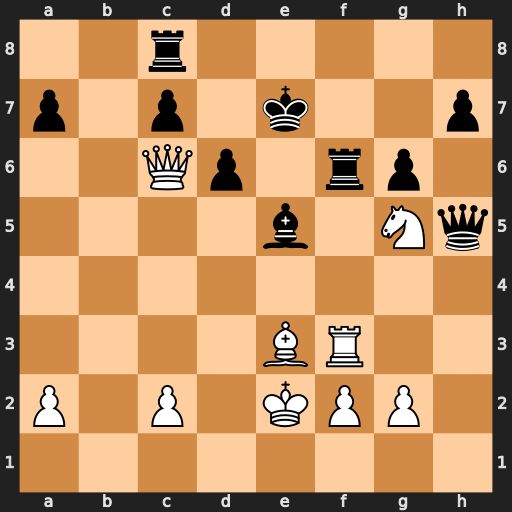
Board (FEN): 2r5/p1p1k2p/2Qp1rp1/4b1Nq/8/4BR2/P1P1KPP1/8
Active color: w
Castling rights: -
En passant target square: -
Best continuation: Qc4 h6 g4 Qxg5 Bxg5